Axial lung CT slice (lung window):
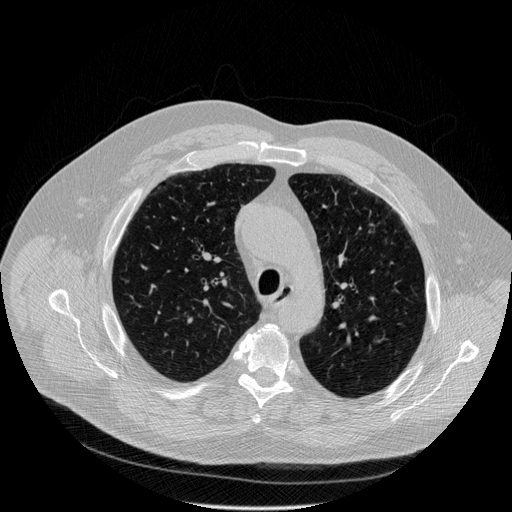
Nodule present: no